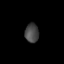
Tissue: lung
Cell type: Endothelial cells
Senescence score: 0.1869
Nuclear area (px): 259
Mean DAPI intensity: 70.097